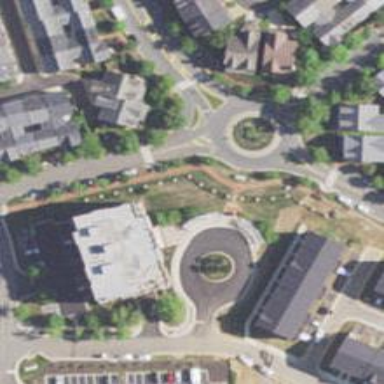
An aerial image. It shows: Tertiary road with asphalt surface leading to roundabout.